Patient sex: M
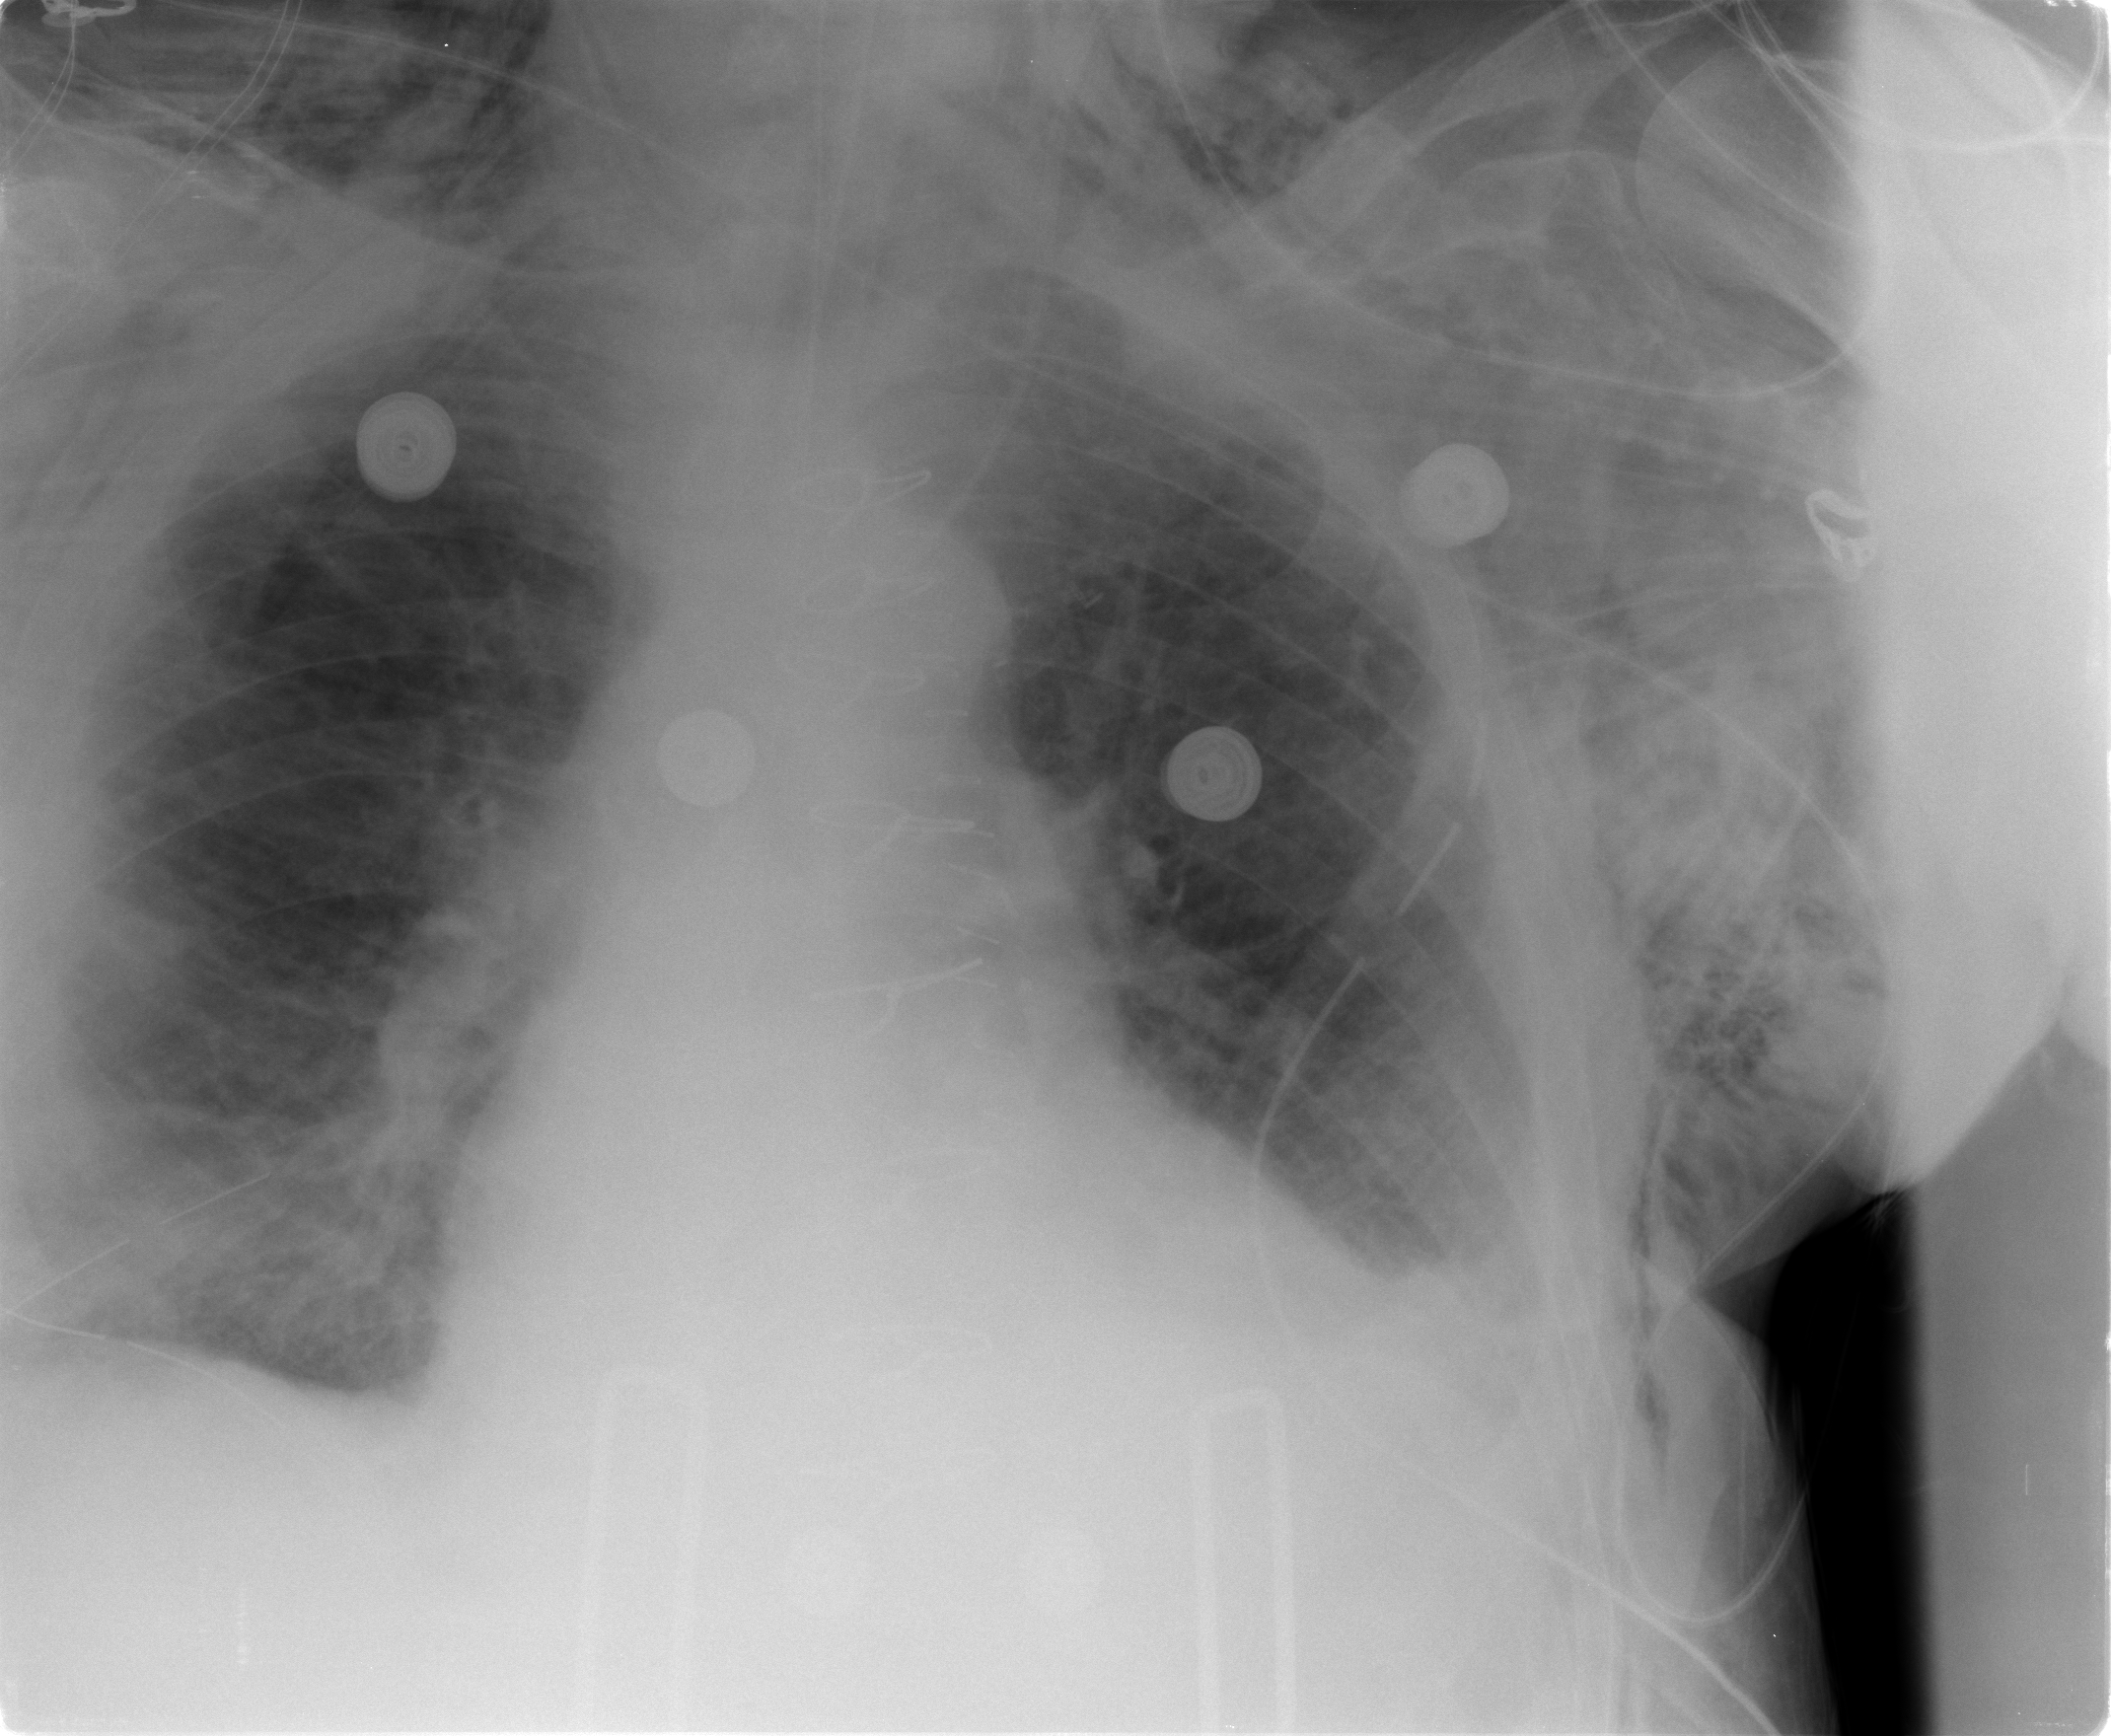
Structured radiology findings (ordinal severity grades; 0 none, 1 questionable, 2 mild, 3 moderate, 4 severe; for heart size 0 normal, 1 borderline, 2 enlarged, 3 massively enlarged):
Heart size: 0
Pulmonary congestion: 2
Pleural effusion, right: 0
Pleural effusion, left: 0
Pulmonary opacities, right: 0
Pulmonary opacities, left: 0
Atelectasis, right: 2
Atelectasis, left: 2